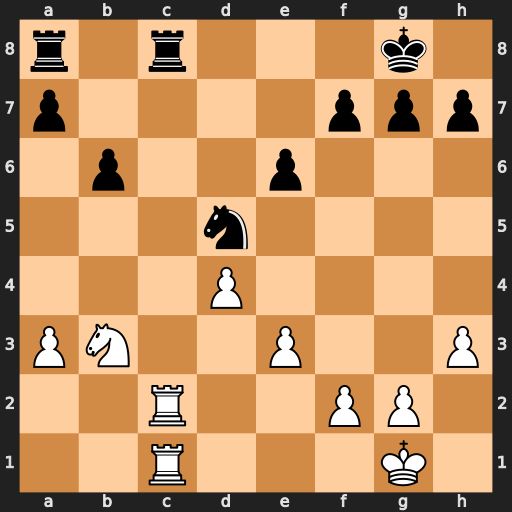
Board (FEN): r1r3k1/p4ppp/1p2p3/3n4/3P4/PN2P2P/2R2PP1/2R3K1
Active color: w
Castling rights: -
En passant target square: -
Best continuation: Rxc8+ Rxc8 Rxc8#